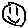
Label: smiley face